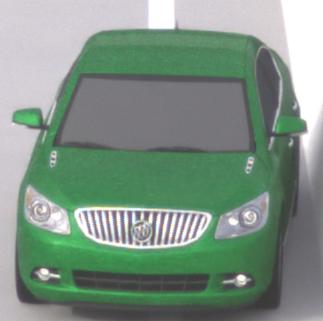
Make: Buick
Model: LaCrosse
Detailed model: Gen. 2
Model produced from: 2009
Model produced until: 2016
Doors: 4
Color: green
Road condition: dry road
Daytime: morning or afternoon
Contrast: low contrast